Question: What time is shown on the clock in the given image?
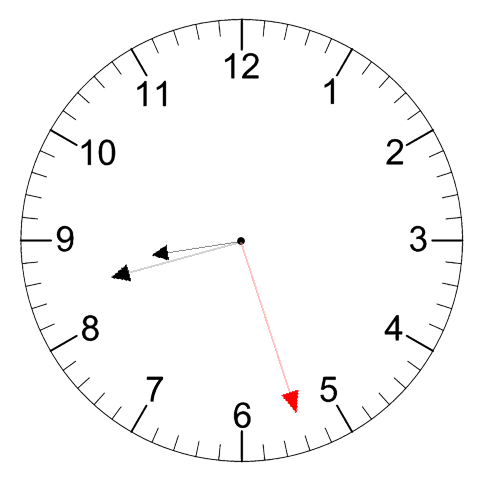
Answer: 08:42:27